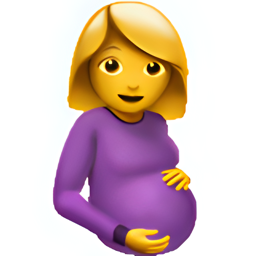
Name: pregnant woman
Emoji: 🤰
Group: People & Body
Sub-group: person-role